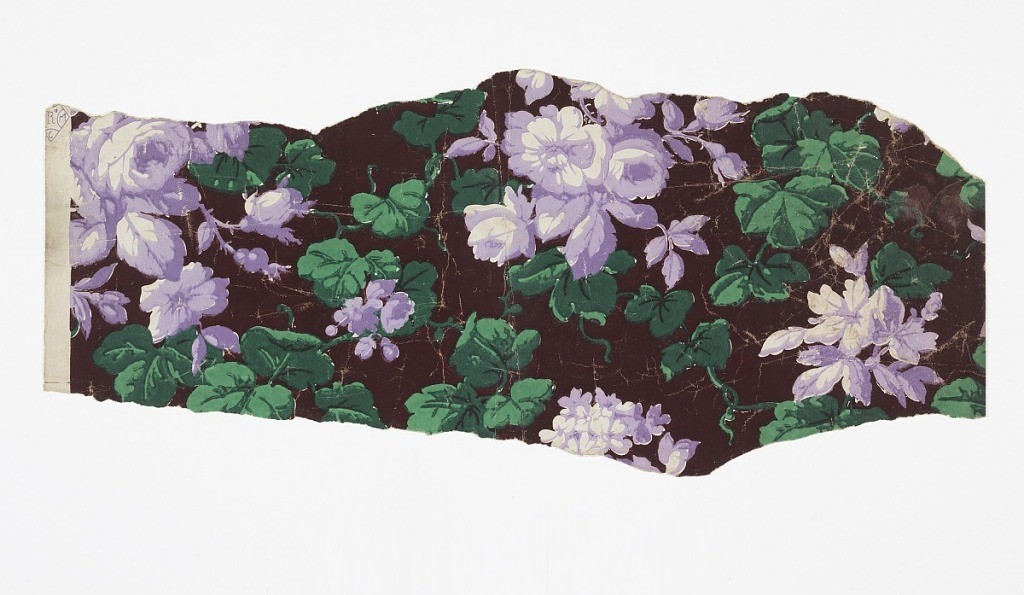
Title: Sidewall
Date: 1850–60
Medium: Machine-printed paper
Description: All-over pattern of roses. Printed in greens, violets and black on unprimed ground.